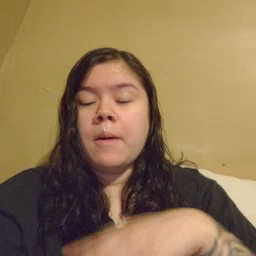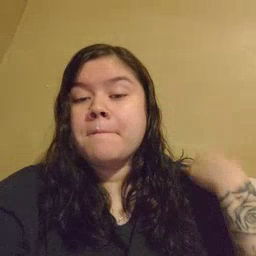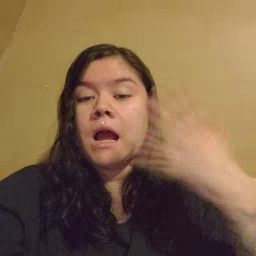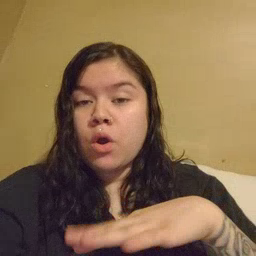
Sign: backyard